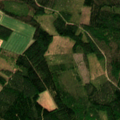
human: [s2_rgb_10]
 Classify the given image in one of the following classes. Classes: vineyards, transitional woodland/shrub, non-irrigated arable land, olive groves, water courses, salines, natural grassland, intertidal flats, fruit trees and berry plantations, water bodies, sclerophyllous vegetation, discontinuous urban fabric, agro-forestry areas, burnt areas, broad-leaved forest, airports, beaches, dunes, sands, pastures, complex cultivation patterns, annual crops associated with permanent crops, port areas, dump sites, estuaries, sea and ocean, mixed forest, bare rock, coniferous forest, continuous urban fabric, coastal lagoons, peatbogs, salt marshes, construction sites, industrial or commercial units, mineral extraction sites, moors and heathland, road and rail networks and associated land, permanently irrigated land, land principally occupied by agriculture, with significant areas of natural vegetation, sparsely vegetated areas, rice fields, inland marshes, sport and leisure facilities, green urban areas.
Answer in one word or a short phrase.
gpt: coniferous forest, mixed forest, transitional woodland/shrub